Question: I have created one report and the '.rdl' file is uploaded to report server from another machine. But when running the report it is asking for data source credentials. Can we avoid asking data source credentials while running report?
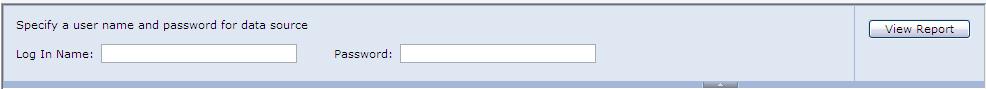
Answer: Go into Manage and then into data sources, enter the desired credentials and save. it will store them in the reports server and will not ask again.